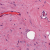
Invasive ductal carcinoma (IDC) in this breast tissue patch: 0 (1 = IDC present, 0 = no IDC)